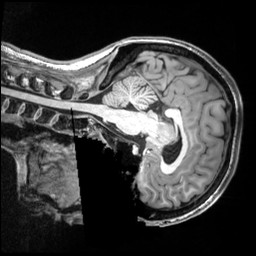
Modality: T1w
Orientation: sagittal
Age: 20
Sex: female